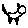
Label: cat